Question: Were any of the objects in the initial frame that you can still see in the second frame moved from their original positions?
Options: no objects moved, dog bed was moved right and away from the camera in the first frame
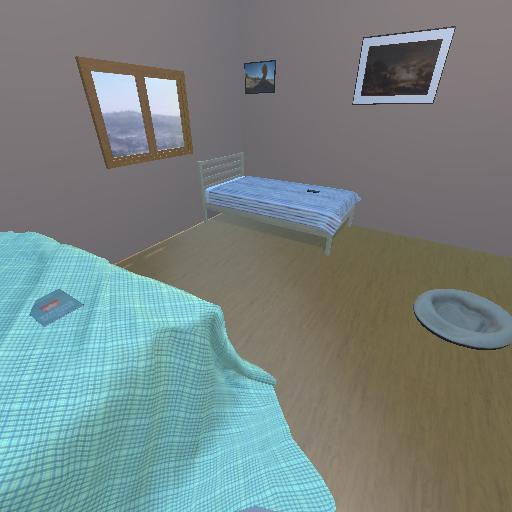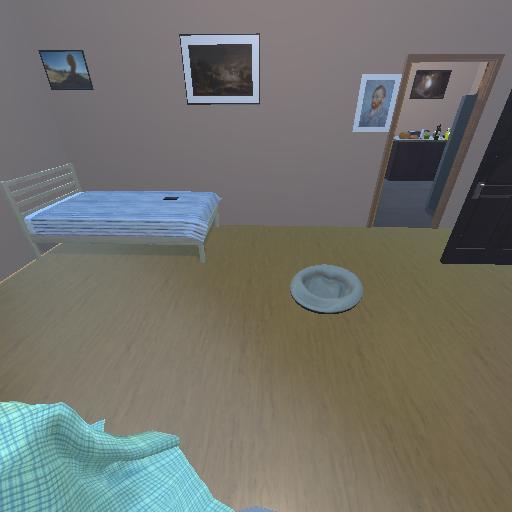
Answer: no objects moved